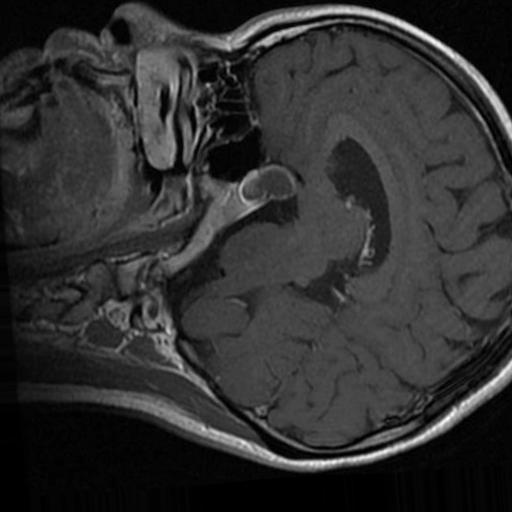
Label: brain_tumor